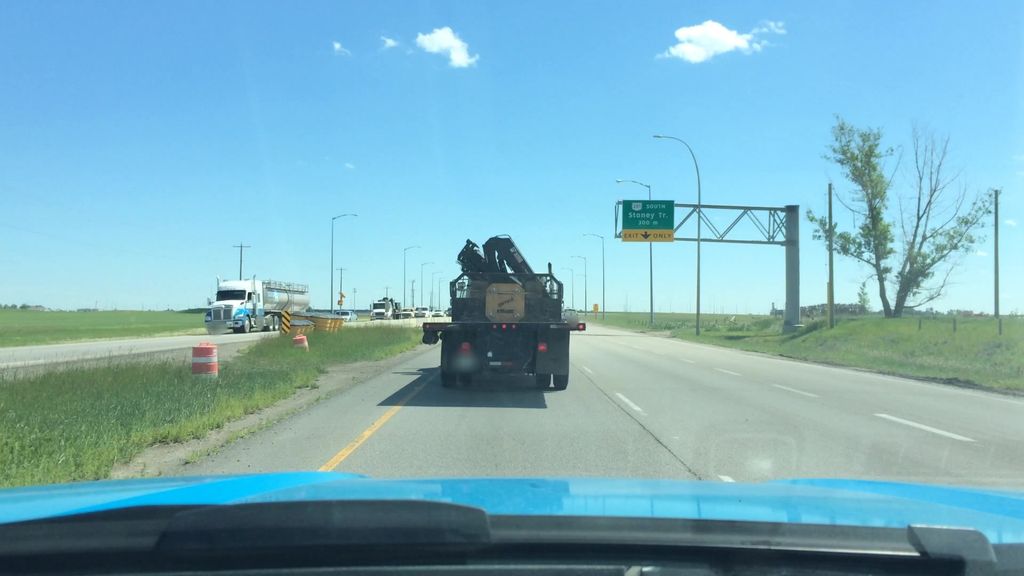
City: calgary